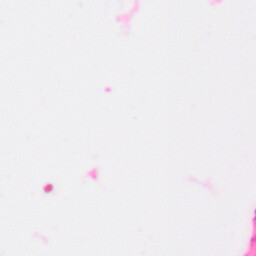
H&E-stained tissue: Colon